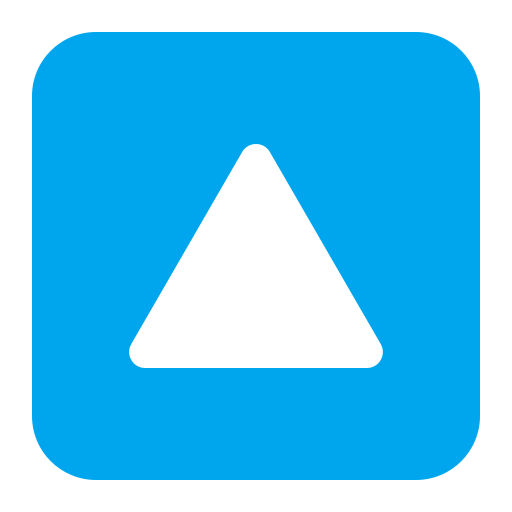
upwards button flat